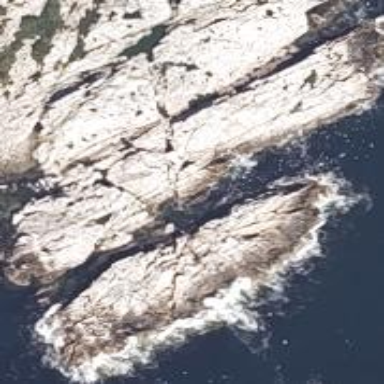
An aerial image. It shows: Islet along the natural coastline.